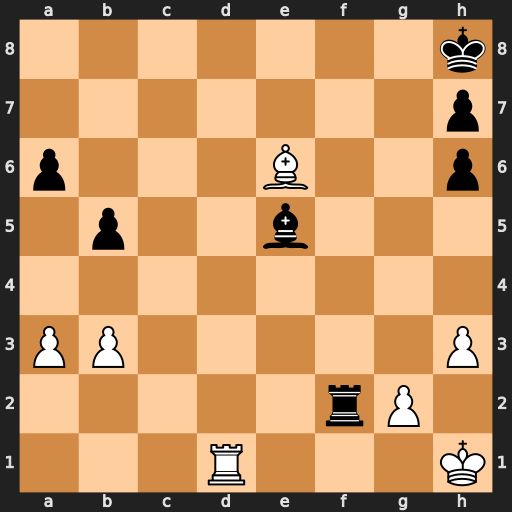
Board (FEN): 7k/7p/p3B2p/1p2b3/8/PP5P/5rP1/3R3K
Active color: w
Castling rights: -
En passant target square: -
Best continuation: Rd8+ Kg7 Rg8+ Kf6 Rf8+ Kxe6 Rxf2